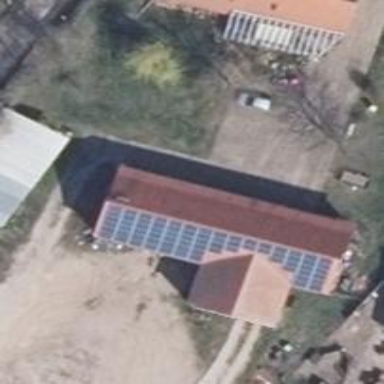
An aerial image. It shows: Small solar photovoltaic panel used as generator to produce electricity.